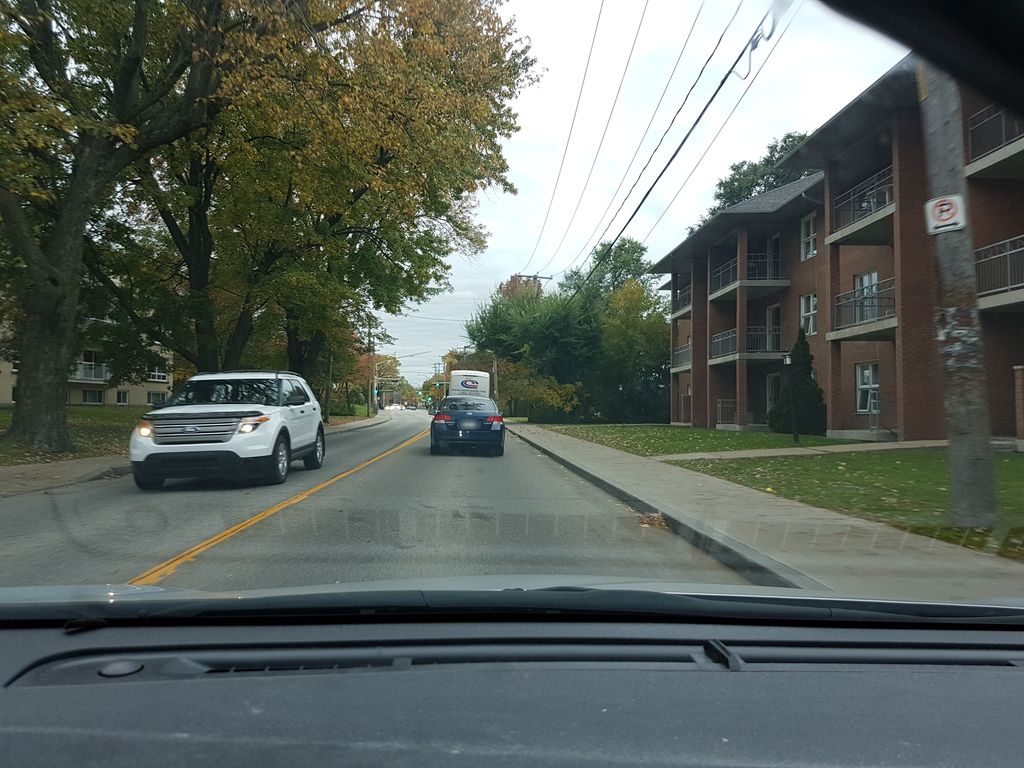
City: quebec_city